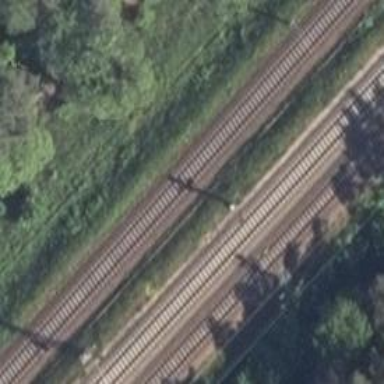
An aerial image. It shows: Railway signal.